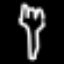
Label: fork